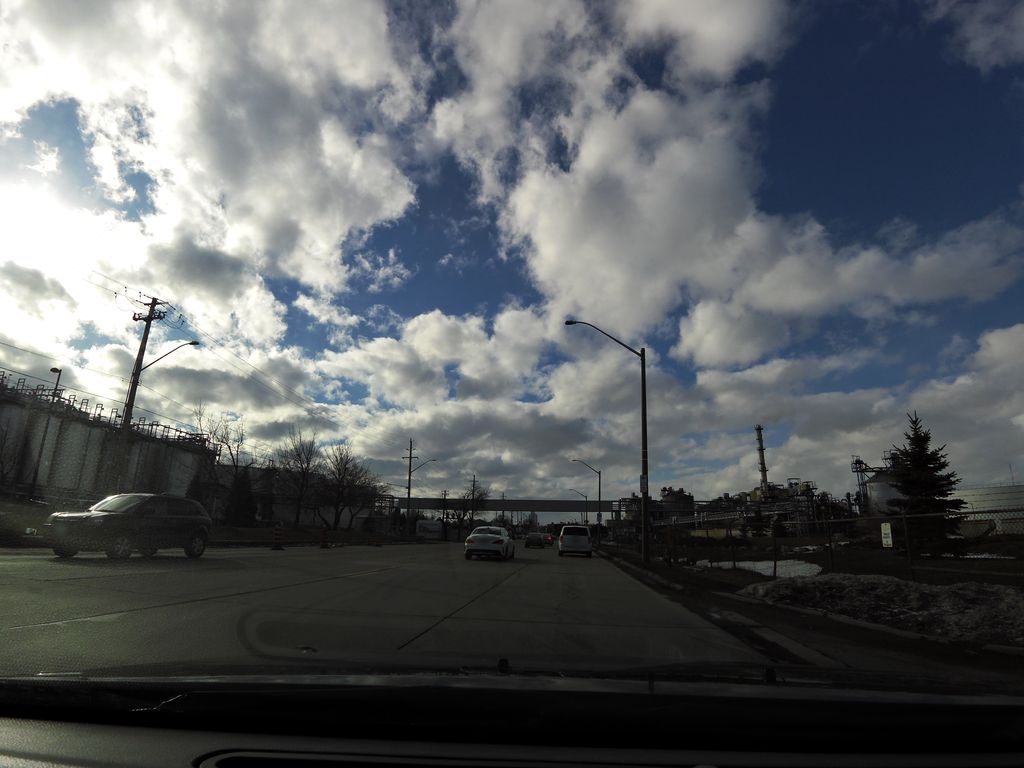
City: hamilton